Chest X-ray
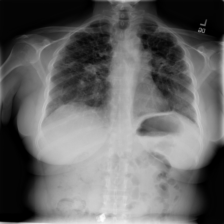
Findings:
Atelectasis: negative
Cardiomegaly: negative
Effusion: negative
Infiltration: negative
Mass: negative
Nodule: negative
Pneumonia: negative
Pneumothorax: negative
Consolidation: negative
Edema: negative
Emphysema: negative
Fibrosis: negative
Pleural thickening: negative
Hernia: negative